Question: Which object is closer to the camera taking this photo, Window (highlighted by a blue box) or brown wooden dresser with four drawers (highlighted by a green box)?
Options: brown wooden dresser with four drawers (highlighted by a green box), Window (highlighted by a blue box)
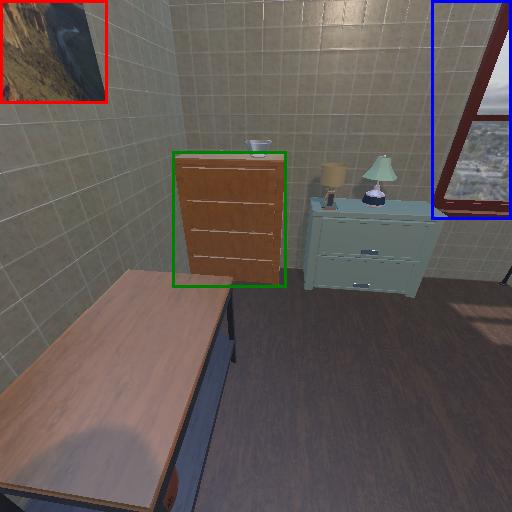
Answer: brown wooden dresser with four drawers (highlighted by a green box)